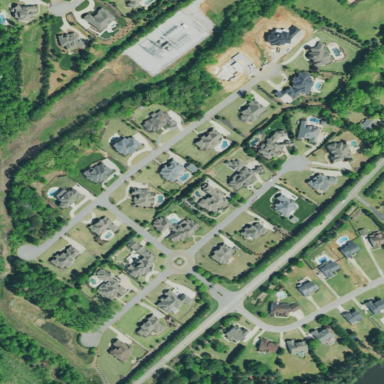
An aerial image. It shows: Residential area within neighborhood.